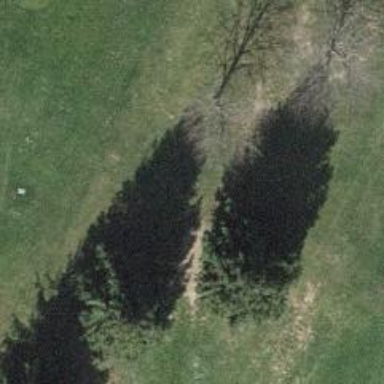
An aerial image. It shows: Single tag "natural: tree."